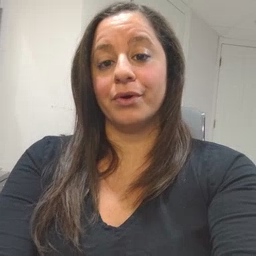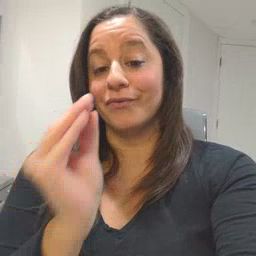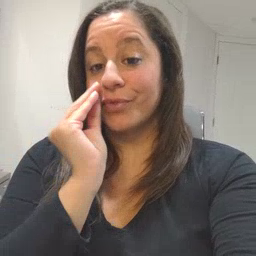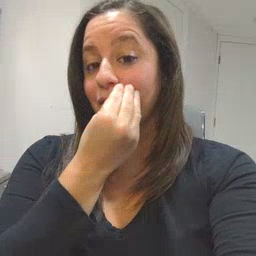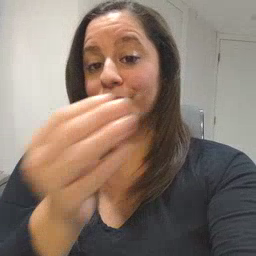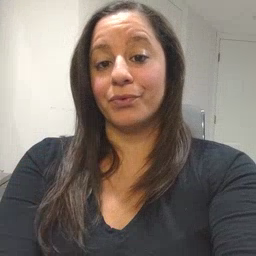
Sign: flower